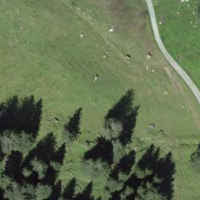
EUNIS habitat code: 23
Species observed at this site:
Caltha palustris